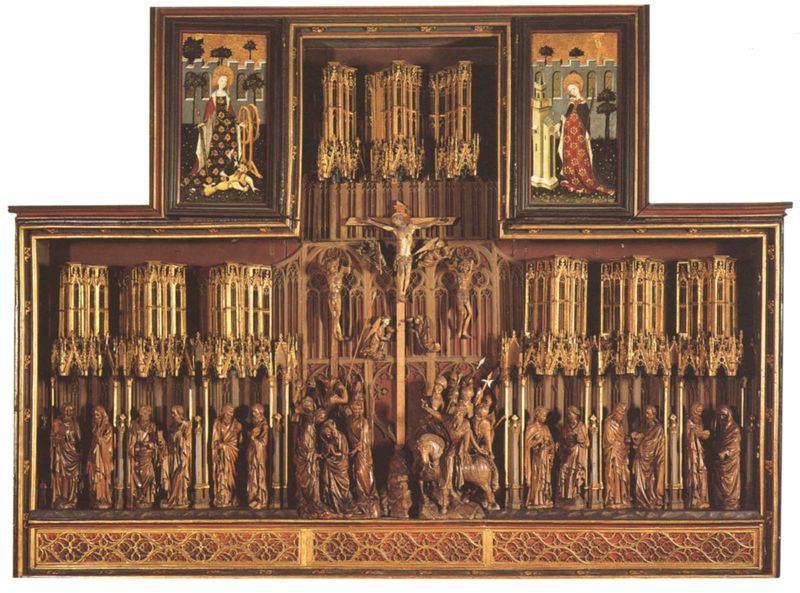
Titel: Dortmunder Hochaltar
Standort: Dortmund, Reinoldi-Kirche (EU - D - NRW); Herstellungsort: (NL südliche) (EU - NL - südliche)
Schlagwörter: holz, kirche, gotik, pferd, engel, relief, figuren, verzierung, schwanger, zinnen, burg, kreuz, religion, beten, altar, schnitzerei, reihung, skulpturen, nimbus, christus, jesus, jesus christus, kreuzigung, kruzifix, elisabeth, heilige, maria, geschnitzt, anna, schnitzaltar, tafeln, apostel, schwangere, nimben, apostell, schitzen, jesus chrsitus